Interaction volume radius: 10 \u00c5
Interaction volume height: 35 \u00c5
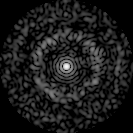
Disorder parameter: 0.8447